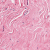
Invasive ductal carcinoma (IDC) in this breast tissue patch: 0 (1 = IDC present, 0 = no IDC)